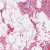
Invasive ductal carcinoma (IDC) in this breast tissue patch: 0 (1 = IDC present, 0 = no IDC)